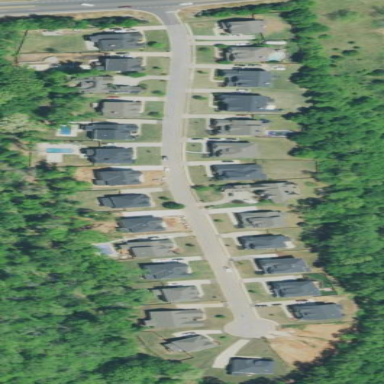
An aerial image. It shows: Residential area within neighborhood.